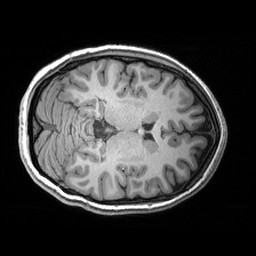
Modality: T1w
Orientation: axial
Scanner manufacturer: siemens
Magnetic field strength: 3 T
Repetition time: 2.53 s
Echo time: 0.00299 s